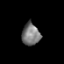
Tissue: prostate
Cell type: T cells
Senescence score: 0.3142
Nuclear area (px): 394
Mean DAPI intensity: 120.086